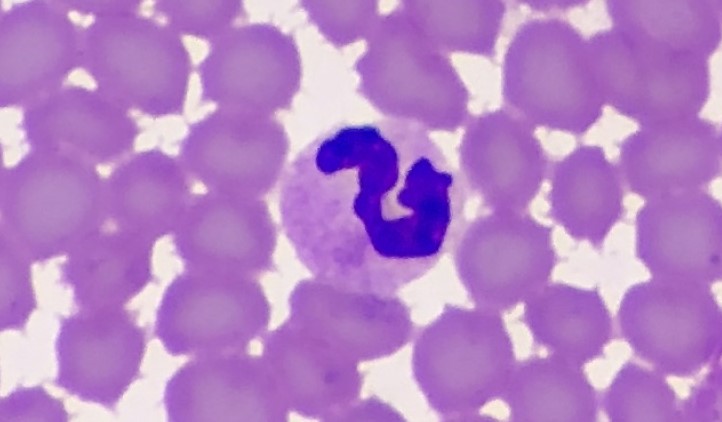
White blood cell type: Neutrophil